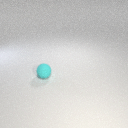
small cyan rubber sphere